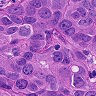
Metastatic tissue present: yes